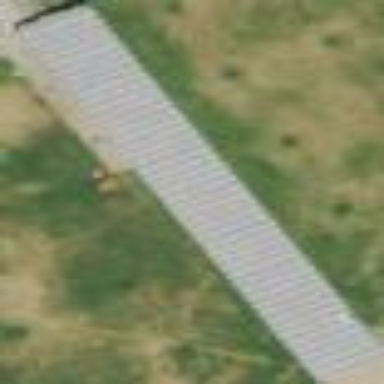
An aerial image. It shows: Solar photovoltaic panel generator located on building's roof.